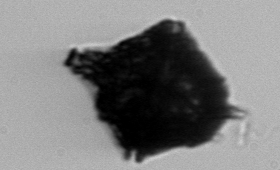
Label: Gonyaulax